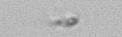
Label: detritus